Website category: sports
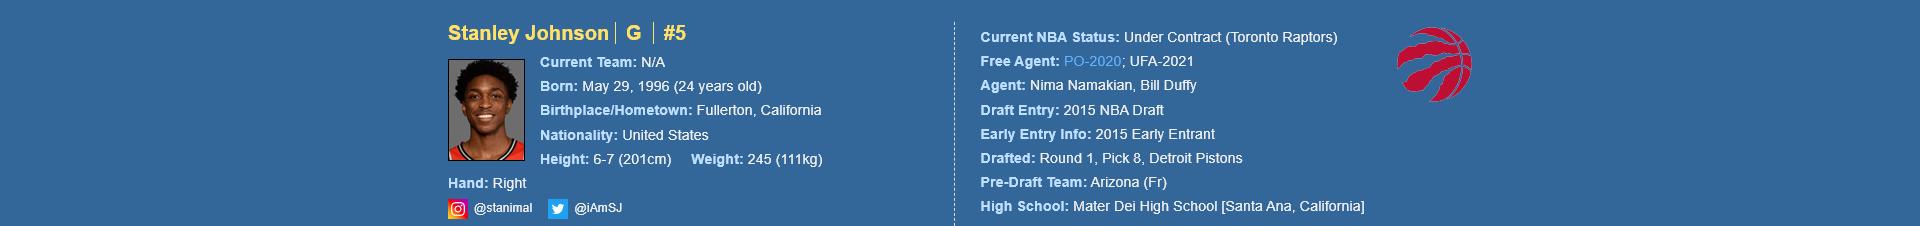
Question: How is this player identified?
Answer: Stanley Johnson

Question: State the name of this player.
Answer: Stanley Johnson

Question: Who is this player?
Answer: Stanley Johnson

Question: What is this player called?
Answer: Stanley Johnson

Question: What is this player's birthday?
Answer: May 29, 1996

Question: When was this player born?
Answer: May 29, 1996

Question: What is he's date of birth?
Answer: May 29, 1996

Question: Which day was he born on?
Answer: May 29, 1996

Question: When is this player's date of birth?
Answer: May 29, 1996

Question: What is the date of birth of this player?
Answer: May 29, 1996

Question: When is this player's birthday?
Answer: May 29, 1996

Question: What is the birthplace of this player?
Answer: Fullerton, California

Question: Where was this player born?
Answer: Fullerton, California

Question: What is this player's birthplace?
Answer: Fullerton, California

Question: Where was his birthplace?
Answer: Fullerton, California

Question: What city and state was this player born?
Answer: Fullerton, California

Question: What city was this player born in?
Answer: Fullerton, California

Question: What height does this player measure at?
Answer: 6-7 (201cm)

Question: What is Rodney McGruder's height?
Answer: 6-7 (201cm)

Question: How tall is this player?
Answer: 6-7 (201cm)

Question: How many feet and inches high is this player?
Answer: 6-7 (201cm)

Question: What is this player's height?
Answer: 6-7 (201cm)

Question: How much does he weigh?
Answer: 245 (111kg)

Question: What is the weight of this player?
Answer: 245 (111kg)

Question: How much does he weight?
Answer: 245 (111kg)

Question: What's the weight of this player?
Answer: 245 (111kg)

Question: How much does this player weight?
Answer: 245 (111kg)

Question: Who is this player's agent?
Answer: Nima Namakian

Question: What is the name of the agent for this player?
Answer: Nima Namakian

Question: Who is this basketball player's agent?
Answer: Nima Namakian

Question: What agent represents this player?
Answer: Nima Namakian

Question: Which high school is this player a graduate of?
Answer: Mater Dei High School

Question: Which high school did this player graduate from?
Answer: Mater Dei High School

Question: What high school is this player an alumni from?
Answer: Mater Dei High School

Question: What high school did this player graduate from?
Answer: Mater Dei High School

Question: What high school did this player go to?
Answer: Mater Dei High School

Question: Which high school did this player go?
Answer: Mater Dei High School